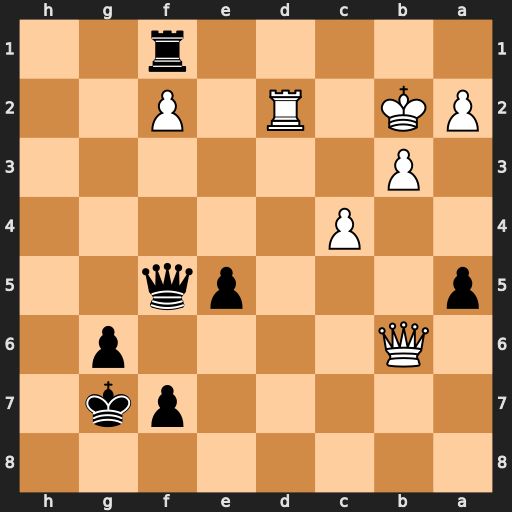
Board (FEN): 8/5pk1/1Q4p1/p3pq2/2P5/1P6/PK1R1P2/5r2
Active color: b
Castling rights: -
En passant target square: -
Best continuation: Qb1+ Ka3 Qc1+ Rb2 Re1 Qxa5 Re2 Qc3 Qxc3